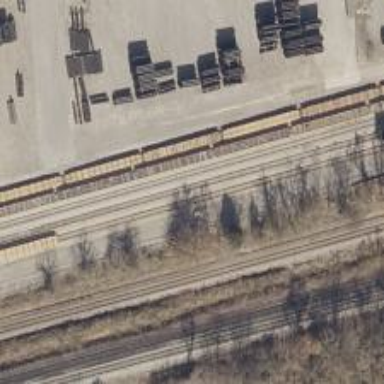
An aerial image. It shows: Railway yard used for servicing trains.